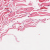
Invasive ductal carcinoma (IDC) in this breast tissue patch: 0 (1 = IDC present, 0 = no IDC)